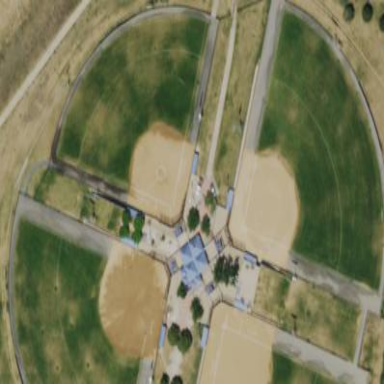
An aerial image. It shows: Baseball pitch for leisure land.